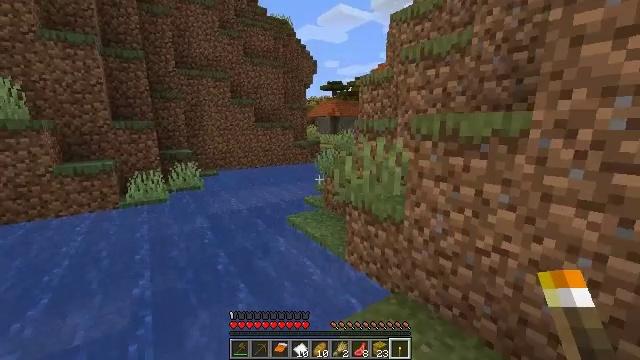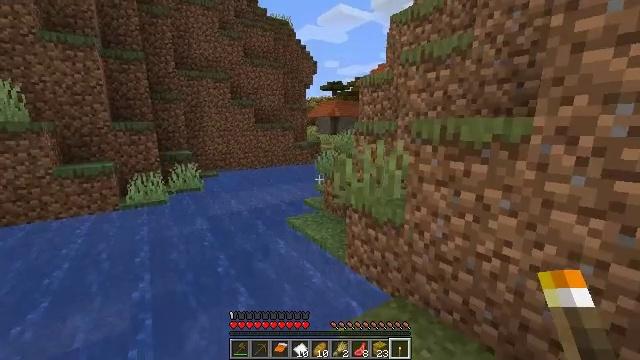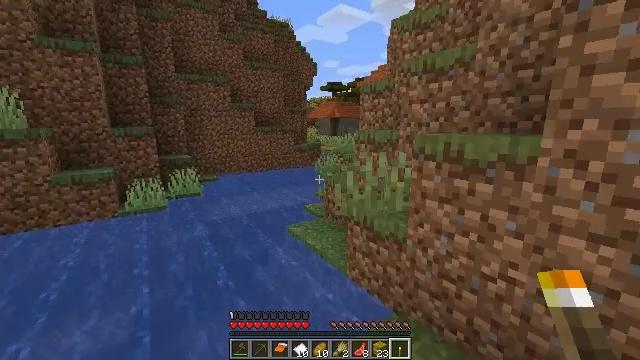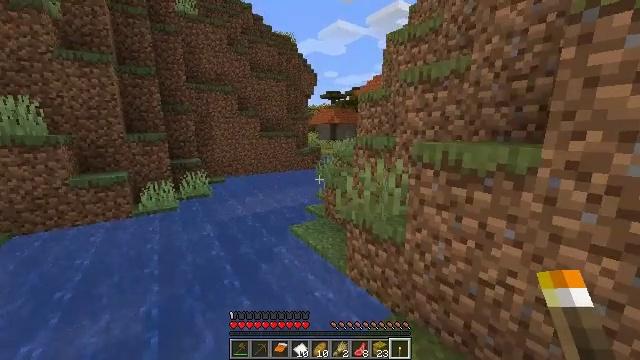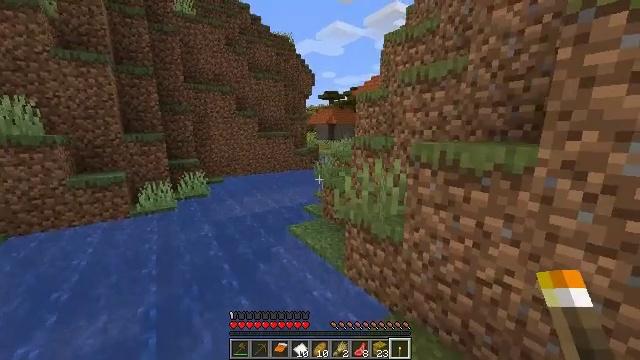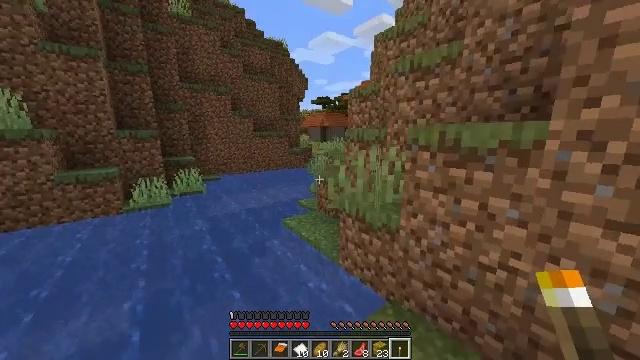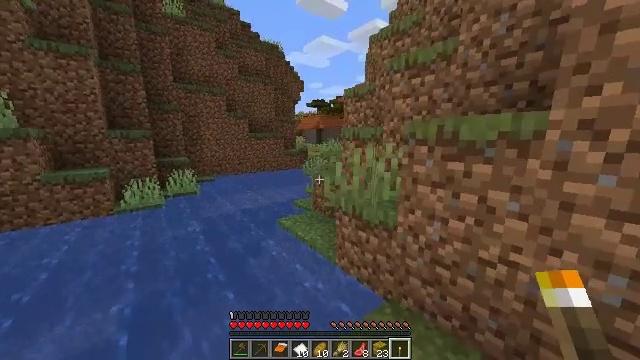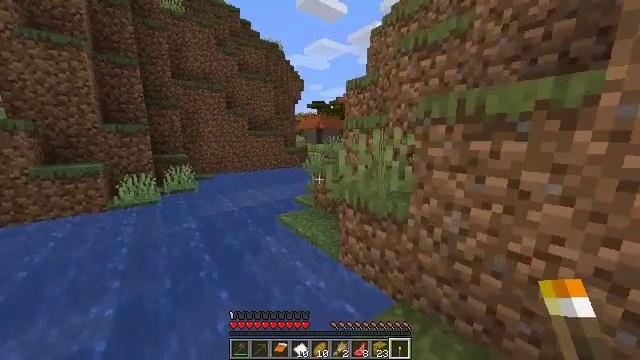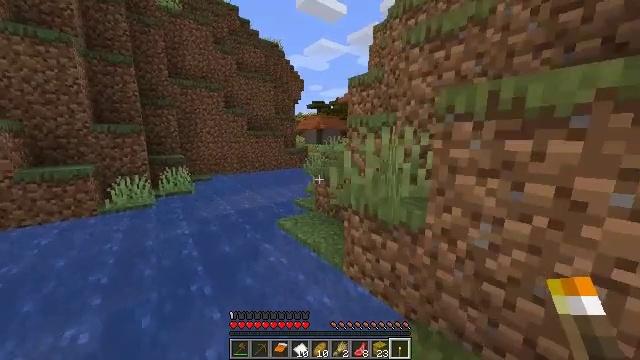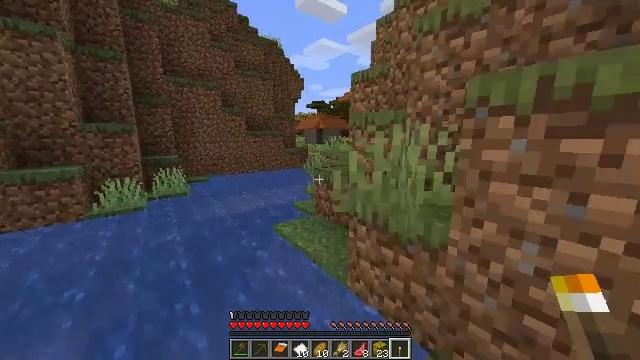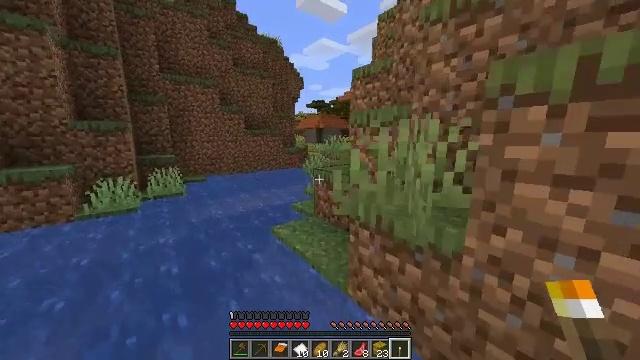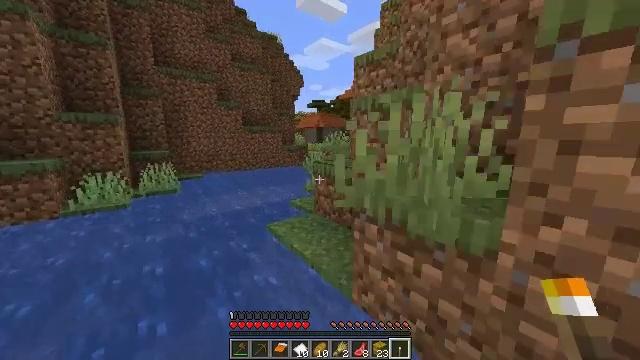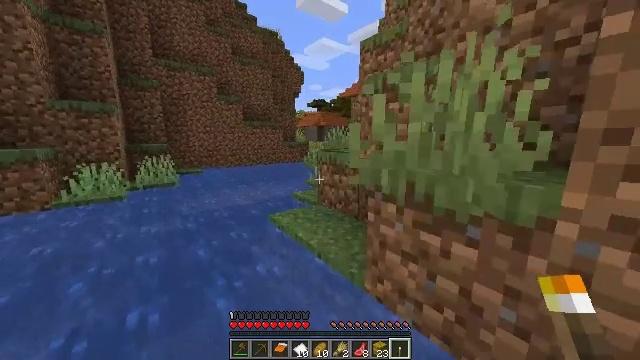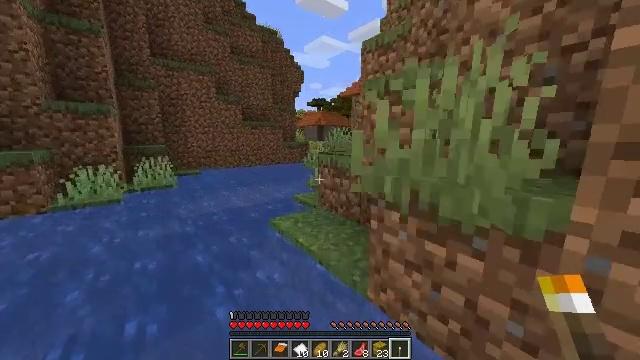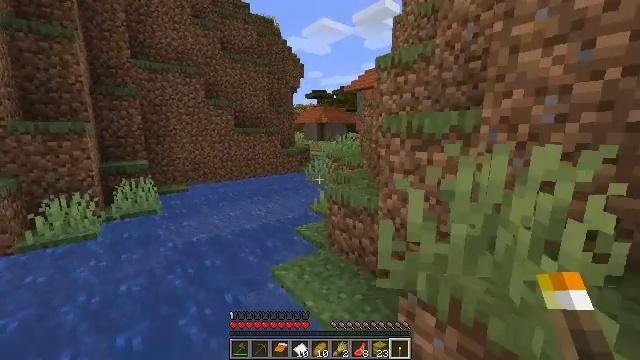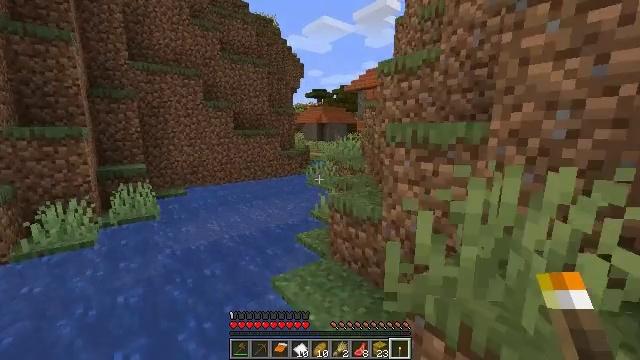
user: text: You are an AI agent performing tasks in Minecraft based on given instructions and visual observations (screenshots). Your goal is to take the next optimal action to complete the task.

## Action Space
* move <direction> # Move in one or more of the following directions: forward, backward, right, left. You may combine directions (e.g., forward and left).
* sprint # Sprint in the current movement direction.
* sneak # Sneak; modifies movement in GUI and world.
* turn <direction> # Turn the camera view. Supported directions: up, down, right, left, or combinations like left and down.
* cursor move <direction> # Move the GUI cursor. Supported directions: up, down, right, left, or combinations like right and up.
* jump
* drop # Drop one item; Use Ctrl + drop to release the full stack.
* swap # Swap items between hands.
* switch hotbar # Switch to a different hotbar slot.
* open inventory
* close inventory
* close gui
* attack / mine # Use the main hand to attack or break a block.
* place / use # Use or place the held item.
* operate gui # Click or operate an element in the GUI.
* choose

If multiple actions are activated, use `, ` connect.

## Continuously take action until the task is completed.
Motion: motion action
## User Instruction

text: Break the blast furnace block.
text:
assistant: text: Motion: move forward
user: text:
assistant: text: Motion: move forward, sprint
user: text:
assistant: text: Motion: move forward, sprint
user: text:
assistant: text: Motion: move forward, sprint
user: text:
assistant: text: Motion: move forward, sprint, turn right
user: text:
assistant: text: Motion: move forward, turn right
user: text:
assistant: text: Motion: move forward
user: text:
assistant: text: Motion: move forward
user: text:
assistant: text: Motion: move forward
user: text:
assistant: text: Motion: move forward
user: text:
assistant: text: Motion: move forward
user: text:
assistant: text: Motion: move forward, jump
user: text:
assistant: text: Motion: move forward, jump
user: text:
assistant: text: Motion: move forward, jump
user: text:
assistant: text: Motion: move forward, jump
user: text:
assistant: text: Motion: move forward, jump
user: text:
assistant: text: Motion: move forward, jump
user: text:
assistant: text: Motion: move forward, jump
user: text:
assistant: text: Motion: move forward
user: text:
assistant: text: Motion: move forward
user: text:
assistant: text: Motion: move forward
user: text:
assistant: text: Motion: move forward, turn right, jump
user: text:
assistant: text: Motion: move forward, turn right and up, jump
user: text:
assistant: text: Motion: move forward, turn right and up, jump
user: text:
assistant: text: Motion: move forward, jump
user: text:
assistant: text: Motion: move forward, jump
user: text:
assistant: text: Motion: move forward, jump
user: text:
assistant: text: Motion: move forward, jump
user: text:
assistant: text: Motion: move forward, jump
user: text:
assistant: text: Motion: move forward, jump